Question: Actually I'm trying to configure my codeigniter live file to localhost.
I have,
1. created a database called test_bs
2. then imported the tables
3. Then change the base_url like $config['base_url']=http://localhost/gu_ci/'; and $config['index_page']='index.php'; in config.php
4. And then did a change on database.php,Which contains $active_group = 'default';
$active_record = TRUE;
$db['default']['hostname'] = 'localhost';
$db['default']['username'] = 'root';
$db['default']['password'] = ' ';
$db['default']['database'] = 'test_bs';
$db['default']['dbdriver'] = 'mysql';
$db['default']['dbprefix'] = '';
$db['default']['pconnect'] = TRUE;
$db['default']['db_debug'] = TRUE;
$db['default']['cache_on'] = TRUE;
$db['default']['cachedir'] = 'application/cache/';
$db['default']['char_set'] = 'utf8';
$db['default']['dbcollat'] = 'utf8_general_ci';
$db['default']['swap_pre'] = '';
$db['default']['autoinit'] = TRUE;
$db['default']['stricton'] = FALSE;
My .htacess file having:
'''
RewriteEngine On
RewriteBase /new_admin/
RewriteCond %{REQUEST_URI} PIE.htc
AddType text/x-component .htc
RewriteRule (.*) static/PIE.htc [L]
RewriteCond %{REQUEST_URI} !^/new_admin/static/
RewriteRule (.*)$ index.php [L]
'''
I'm getting the following error:
'''
A Database Error Occurred
Unable to connect to your database server using the provided settings.
Filename: C:\xampp\htdocs\gunify_ci\system\database\DB_driver.php
Line Number: 124
'''
I have referred <URL> and so on... The last link just display the welcome message like:

But none of the solution helped me!!
Guide me to solve this!!
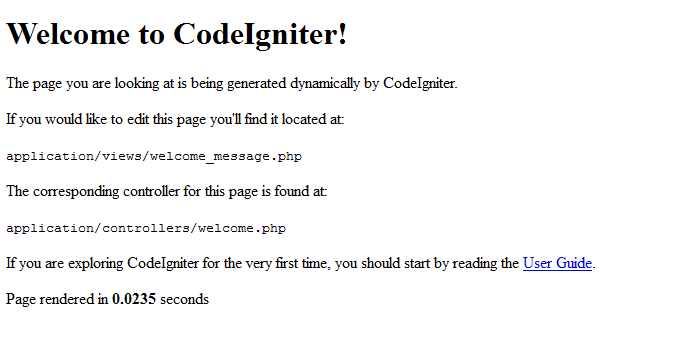
Answer: '$db['default']['password'] = '';' there is an , remove it
use below settings
'''
$db['default']['hostname'] = 'localhost';
$db['default']['username'] = 'root';
$db['default']['password'] = '';
$db['default']['database'] = 'test_bs';
$db['default']['dbdriver'] = 'mysql';
$db['default']['dbprefix'] = '';
$db['default']['pconnect'] = TRUE;
$db['default']['db_debug'] = TRUE;
$db['default']['cache_on'] = FALSE;
$db['default']['cachedir'] = '';
$db['default']['char_set'] = 'utf8';
$db['default']['dbcollat'] = 'utf8_general_ci';
$db['default']['swap_pre'] = '';
$db['default']['autoinit'] = TRUE;
$db['default']['stricton'] = FALSE;
'''
Use this .htaccess
'''
<IfModule mod_rewrite.c>
RewriteEngine On
RewriteCond %{REQUEST_FILENAME} !-f
RewriteCond %{REQUEST_FILENAME} !-d
RewriteRule ^(.*)$ index.php/$1 [L]
</IfModule>
'''
your folder structurer should be
1. Application
2. assets css boostrap.css style.css js images
3. system
4. .htacess
5. index.php
so code will be:
'''
<link href="<?php echo base_url(); ?>assets/css/bootstrap.css" rel="stylesheet" />
'''